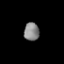
Tissue: prostate
Cell type: Myeloid cells
Senescence score: 0.3174
Nuclear area (px): 269
Mean DAPI intensity: 133.933